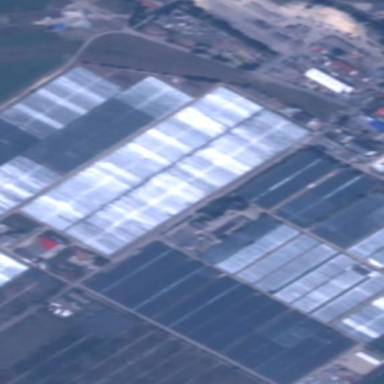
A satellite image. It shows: Area dedicated to greenhouse horticulture.